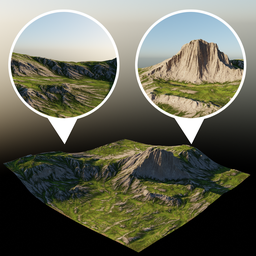
Label: nature